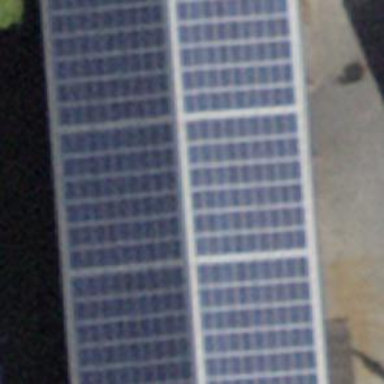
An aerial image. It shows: Solar photovoltaic panel generator.